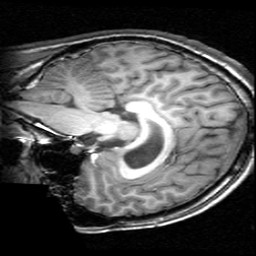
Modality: T1w
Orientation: sagittal
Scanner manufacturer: ge
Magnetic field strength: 3 T
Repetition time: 0.009036 s
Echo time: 0.00184 s